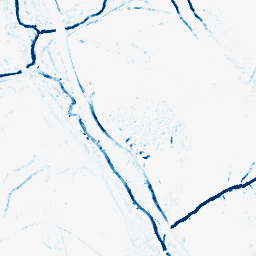
Category: morphological
Decomposition family: morphological_diamond
Decomposition parameters: operation: closing
radius: 3
Upsampling method: quartic
Upsampling parameters: scale: 4
Upsampling scale: 4